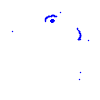
Particle: proton